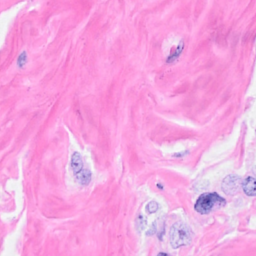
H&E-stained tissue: Breast